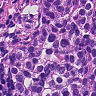
Metastatic tissue present: yes